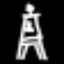
Label: The Eiffel Tower